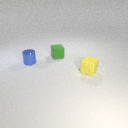
small green rubber cube to the left of small yellow rubber cube